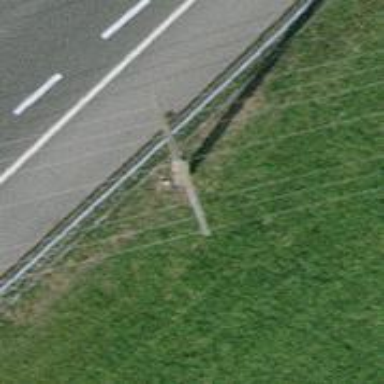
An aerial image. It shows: Concrete power pole.